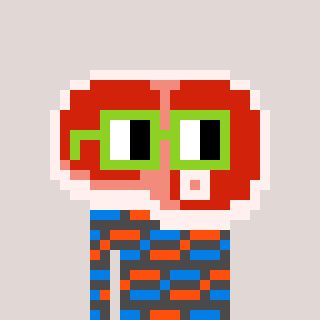
a pixel art character with square light green glasses, a steak-shaped head and a grayscale-colored body on a warm background